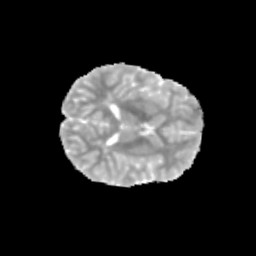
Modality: MD
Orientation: axial
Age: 9
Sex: male
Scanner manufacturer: siemens
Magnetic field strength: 3 T
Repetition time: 3.8 s
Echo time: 0.07 s